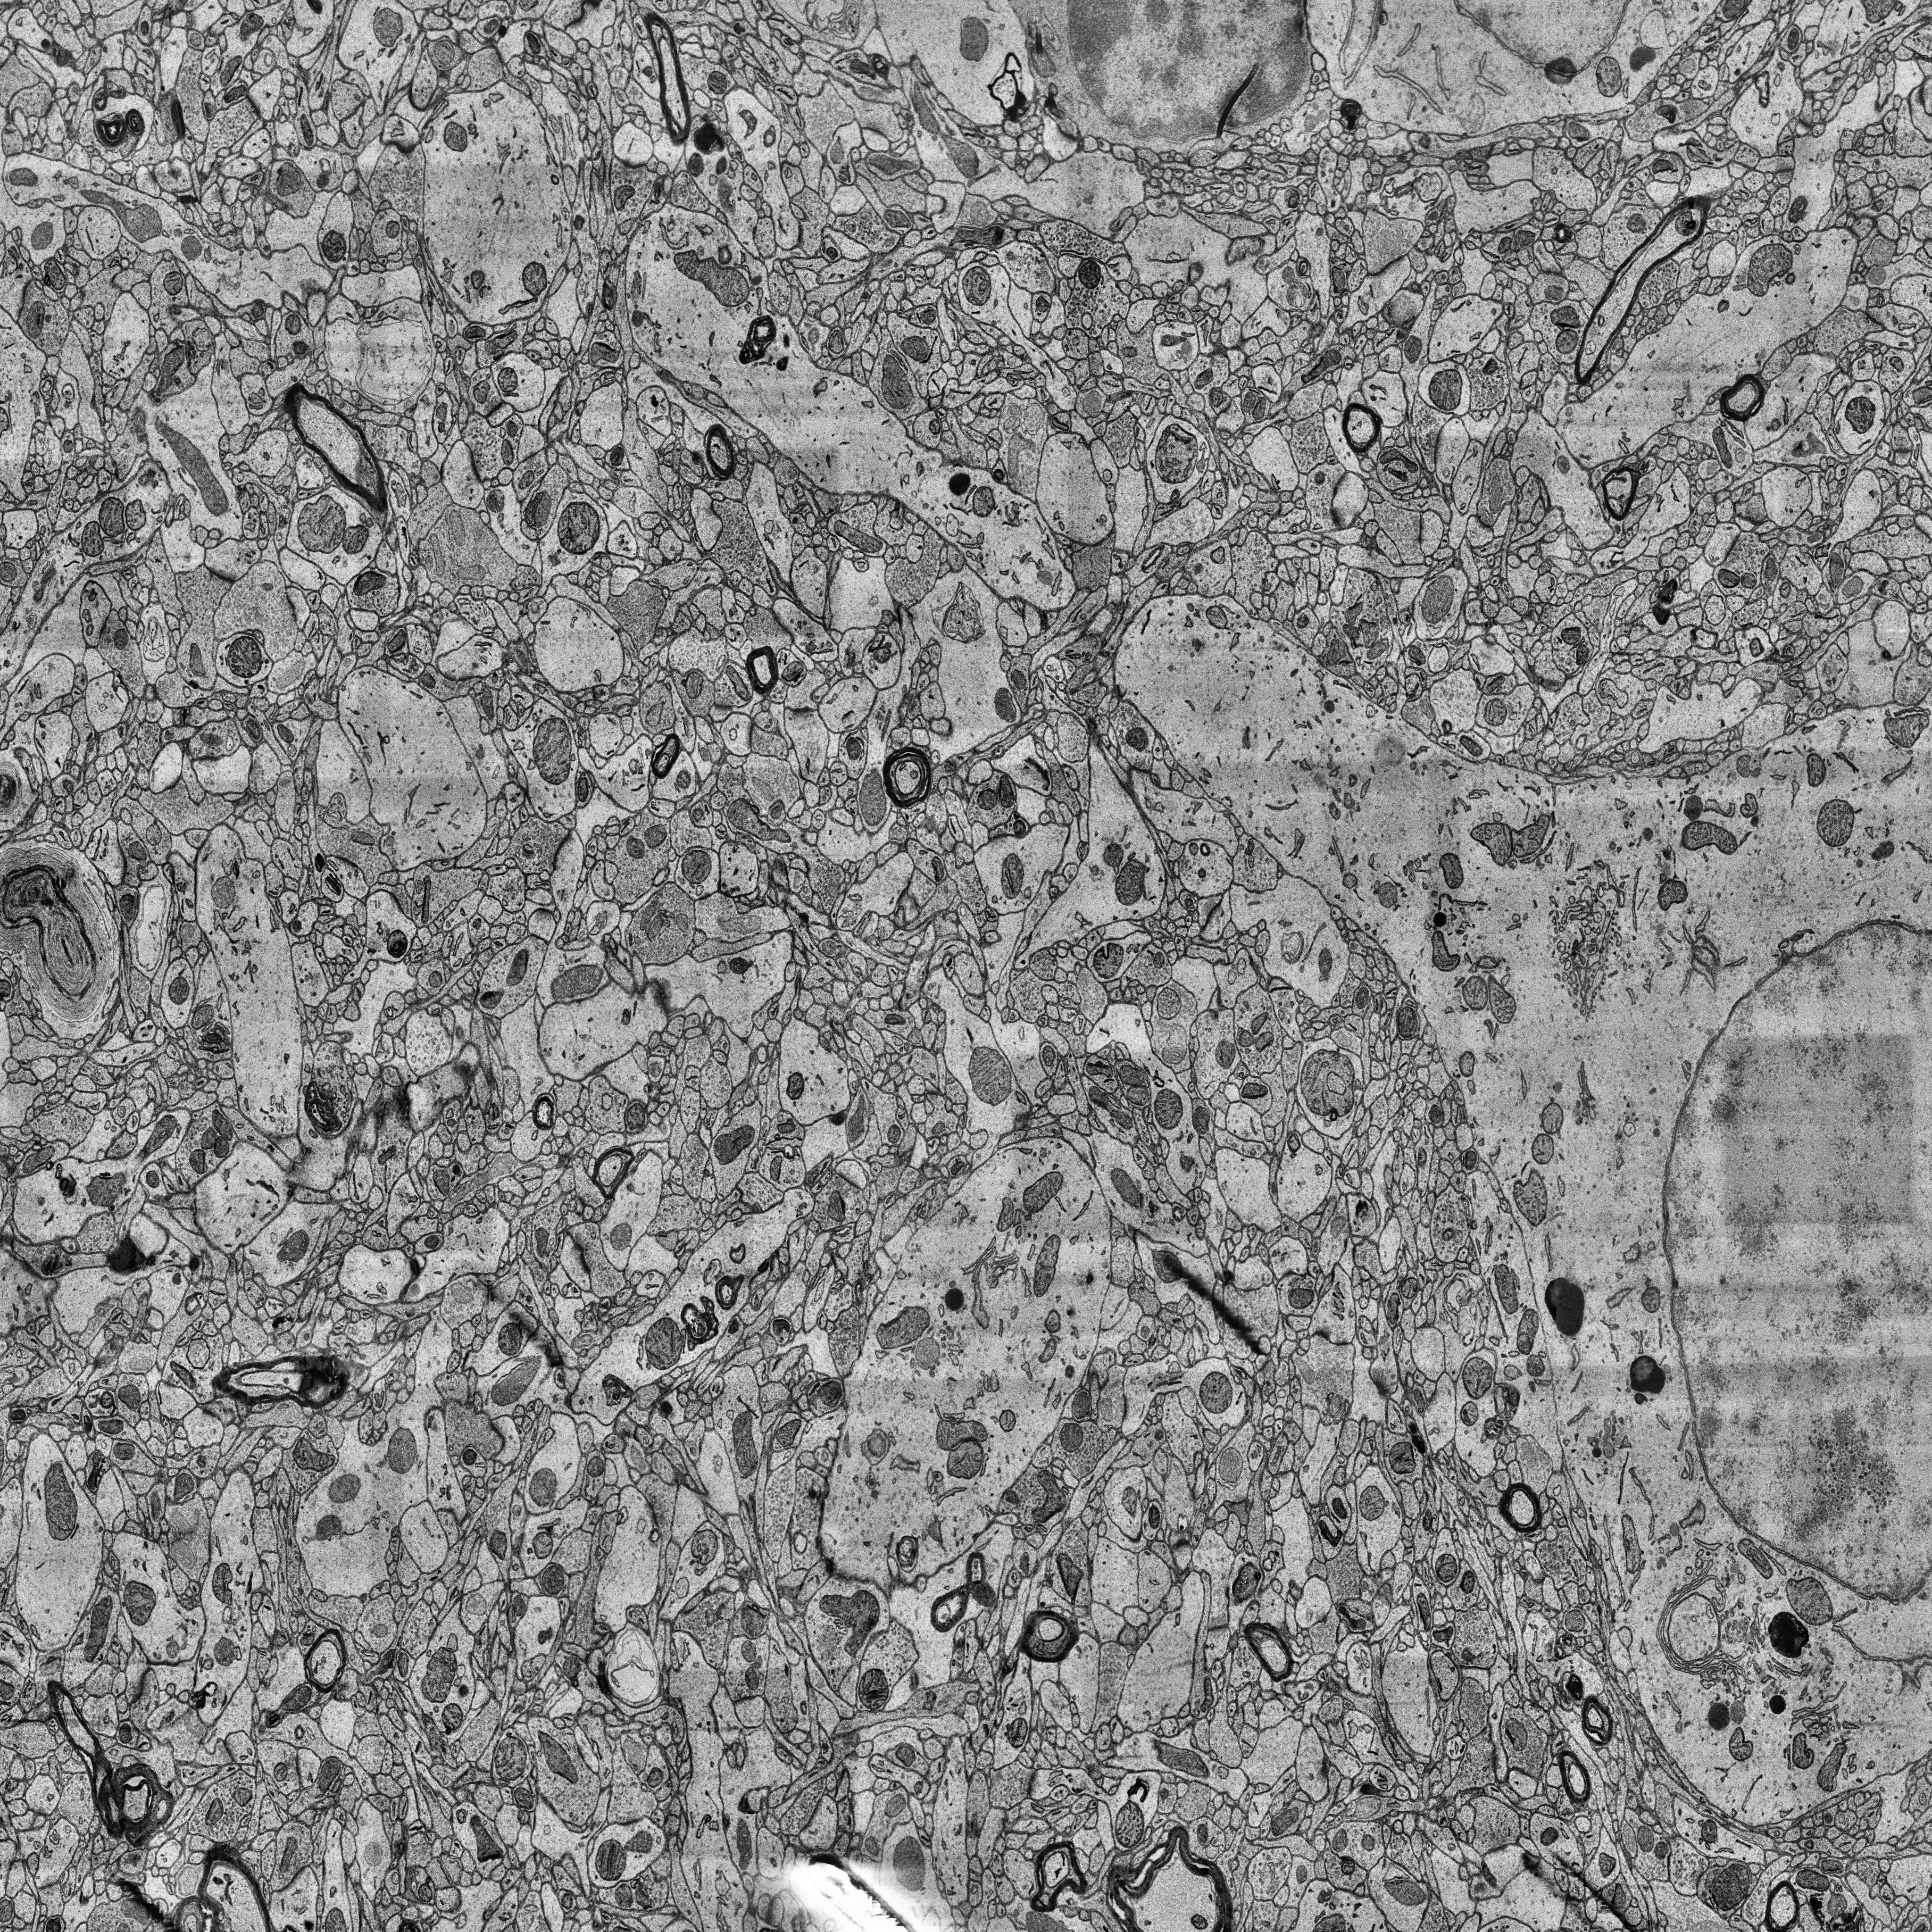
Electron microscopy slice of human cortex tissue
Slice depth (z): 265
Mitochondria instances in slice: 460